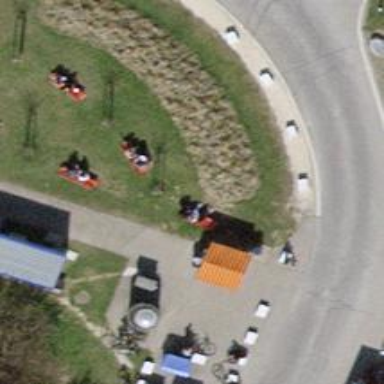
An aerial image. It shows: Red bench.